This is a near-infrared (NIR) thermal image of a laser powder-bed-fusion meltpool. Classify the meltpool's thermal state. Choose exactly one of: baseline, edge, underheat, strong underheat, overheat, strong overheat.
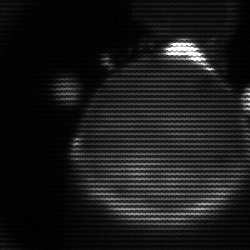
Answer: edge